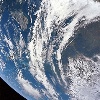
Label: cloud